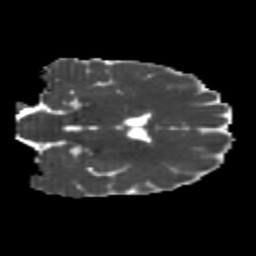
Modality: MD
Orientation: coronal
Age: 21
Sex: female
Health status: healthy
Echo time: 0.074 s